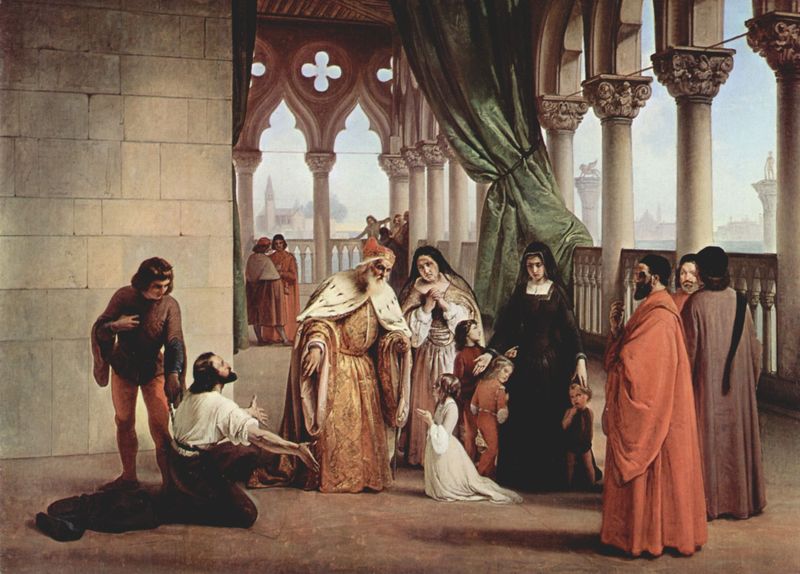
Titel: Die beiden Foscari (Der Abschied des Dogen Foscari von seiner Familie)
Künstler: Francesco Hayez
Standort: Firenze
Institution: Galleria d'Arte Moderna
Schlagwörter: dunkel, gemälde, gruppe, himmel, mann, meer, schatten, umhang, wasser, weiß, wolken, frauen, grün, menschen, mädchen, ocker, stadt, braun, fenster, frau, hell, hut, kleid, kleider, licht, männer, orange, schwarz, säule, säulen, ausblick, dach, gebäude, haus, rot, schloss, tuch, wolke, zaun, beige, gespräch, malerei, alt, bart, bärte, kappe, mütze, wand, architektur, arm, hermelin, kleidung, kragen, mensch, pelz, samt, vollbart, gelehrte, vorhang, brüstung, kirche, boden, gewand, gold, kutte, mantel, stoff, adel, gewänder, kind, klassizismus, mutter, personen, gotik, kinder, turm, statue, fell, balkon, italien, venedig, hosen, jungen, mauer, platz, romantik, bischof, kaiser, könig, papst, robe, geländer, kordel, junge, knie, gruppen, halle, innenhof, knabe, balustrade, denkmal, mauerwerk, knien, nonne, mäntel, nerz, beten, schwester, kapitelle, kapitell, gotisch, spitzbogen, spitzbögen, doge, flehen, knieend, historienmalerei, priester, mönch, mönche, ballustrade, löwe, taufe, maria, korinthisch, anbetung, bitte, hermelinmantel, prophet, wittwe, bitten, herscher, masswerk, lagune, fromm, bursche, kommunion, unschuld, balluster, vierpass, baluster, san marco, dogenpalast, markusplatz, nonnen, handlauf, hayez, verkündung, marcus, pagen, patriarch, strumpfhode, gebaäde, hermelinfell, francesco, jünging, niedergefallen, vorhangschnur, begnadigung, n, ajksfn, kummunion